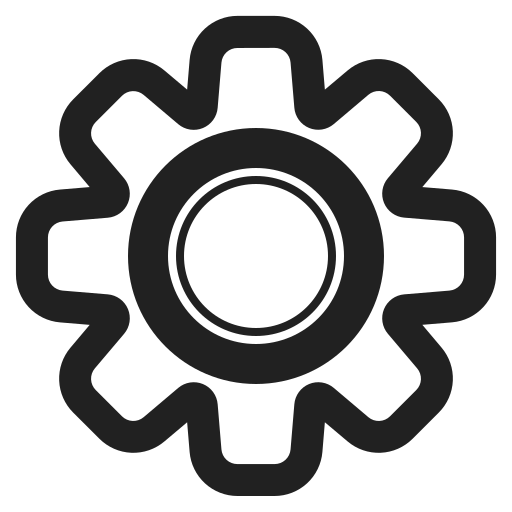
gear high contrast